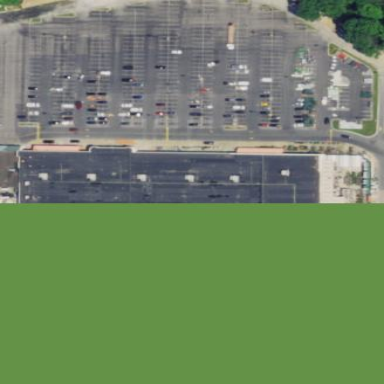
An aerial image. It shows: Retail building.